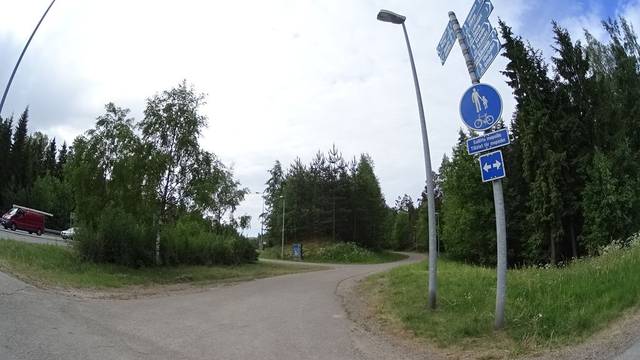
Region: Finland
Coordinates: 60.225, 24.75